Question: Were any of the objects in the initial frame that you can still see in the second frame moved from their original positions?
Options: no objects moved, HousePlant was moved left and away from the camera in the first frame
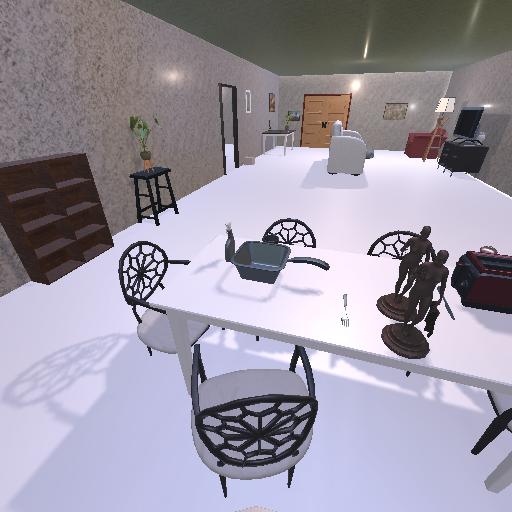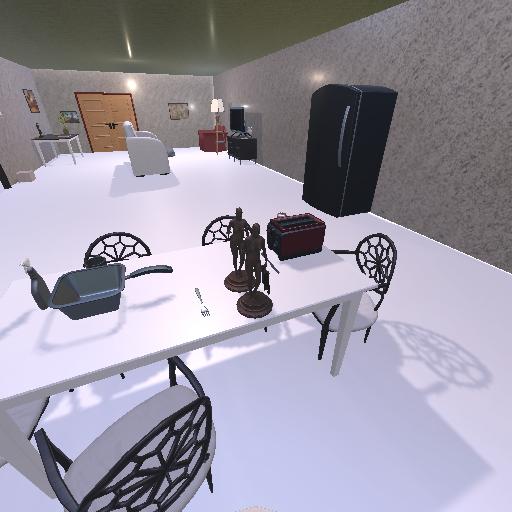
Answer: no objects moved